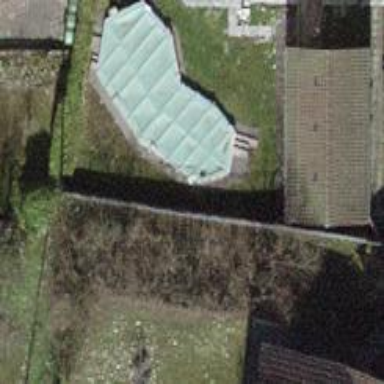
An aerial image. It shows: Swimming pool located in leisure land.